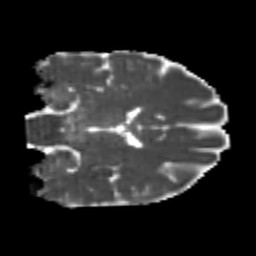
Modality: MD
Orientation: coronal
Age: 20
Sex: male
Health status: healthy
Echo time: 0.074 s